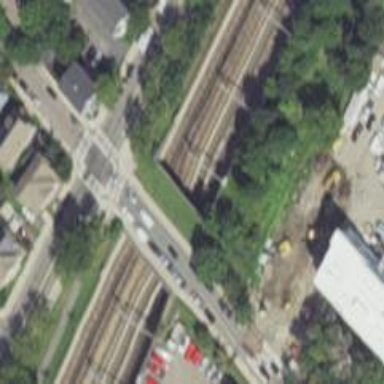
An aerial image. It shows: Railway with electrified contact lines.